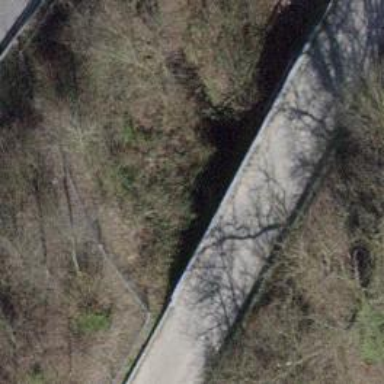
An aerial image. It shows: Culvert tunnel.